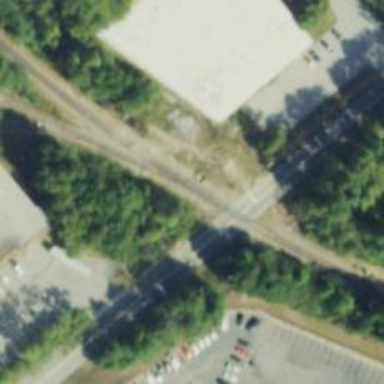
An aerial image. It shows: Railway spur junction.